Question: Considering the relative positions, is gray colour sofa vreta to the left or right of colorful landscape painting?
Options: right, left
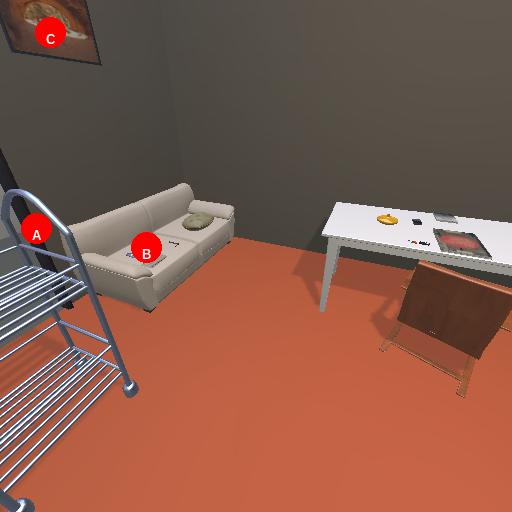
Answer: right